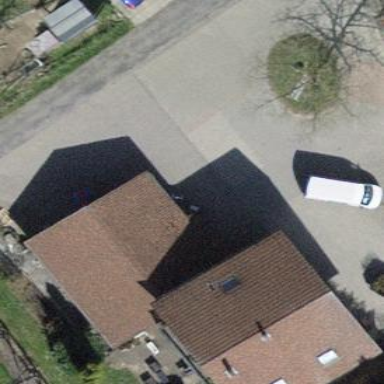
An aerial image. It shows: Convenience shop located within farm building.